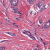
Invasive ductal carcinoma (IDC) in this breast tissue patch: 1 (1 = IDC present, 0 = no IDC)